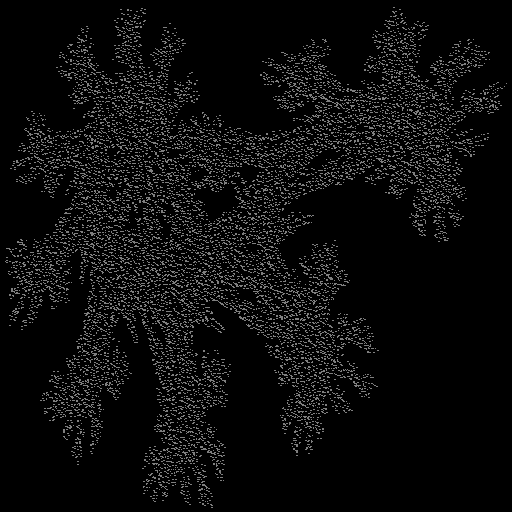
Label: greygoldenrod